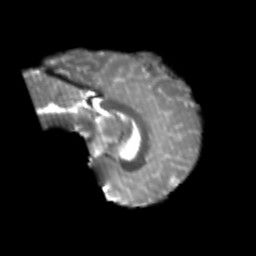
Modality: T2w
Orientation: sagittal
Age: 20
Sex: male
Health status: healthy
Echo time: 0.074 s